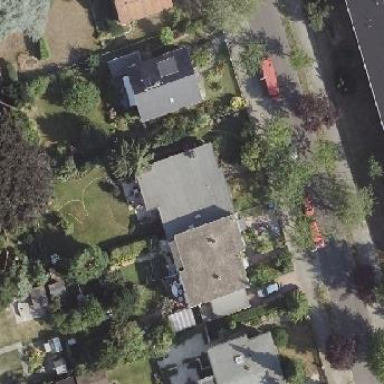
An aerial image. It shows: Terrace building.